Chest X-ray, PA view. Patient: 47 years old, sex F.
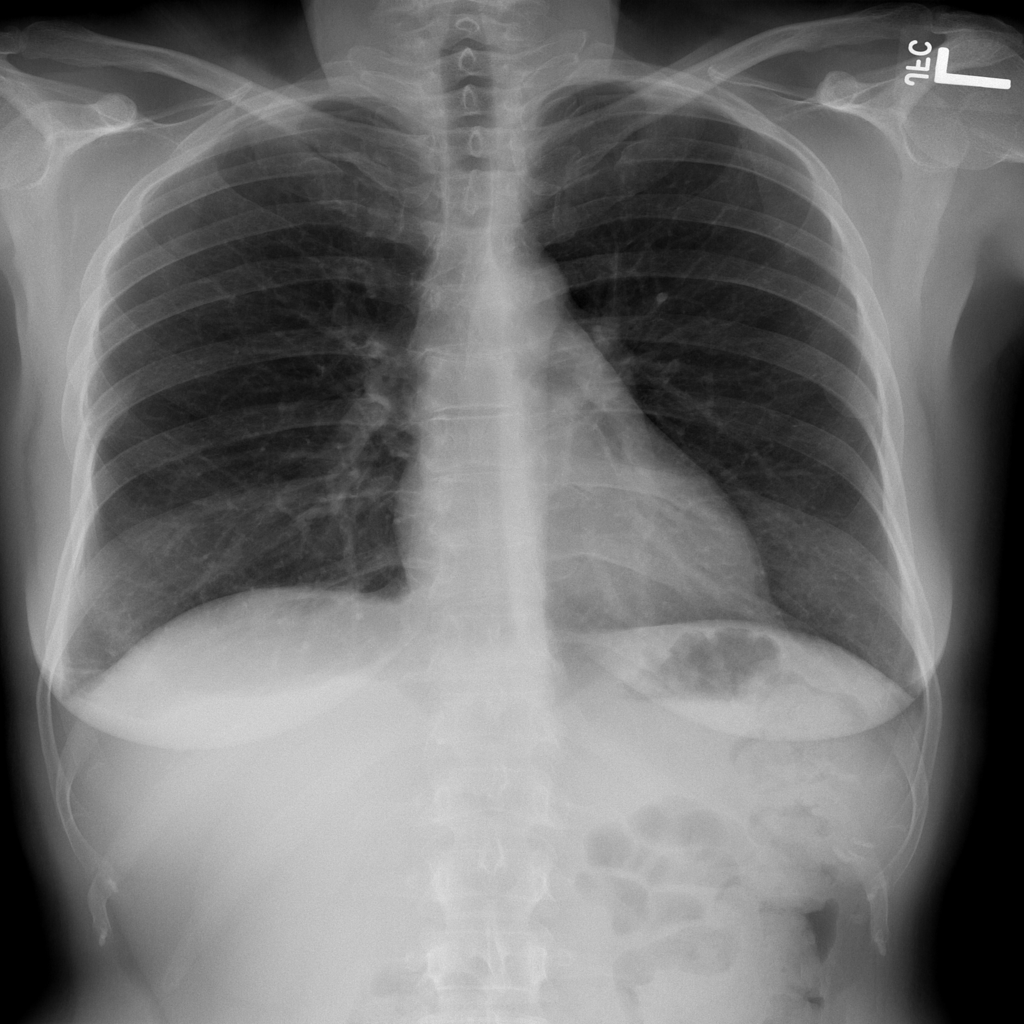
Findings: No Finding